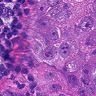
Metastatic tissue present: yes